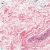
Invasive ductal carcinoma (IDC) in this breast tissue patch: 0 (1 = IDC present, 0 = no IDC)